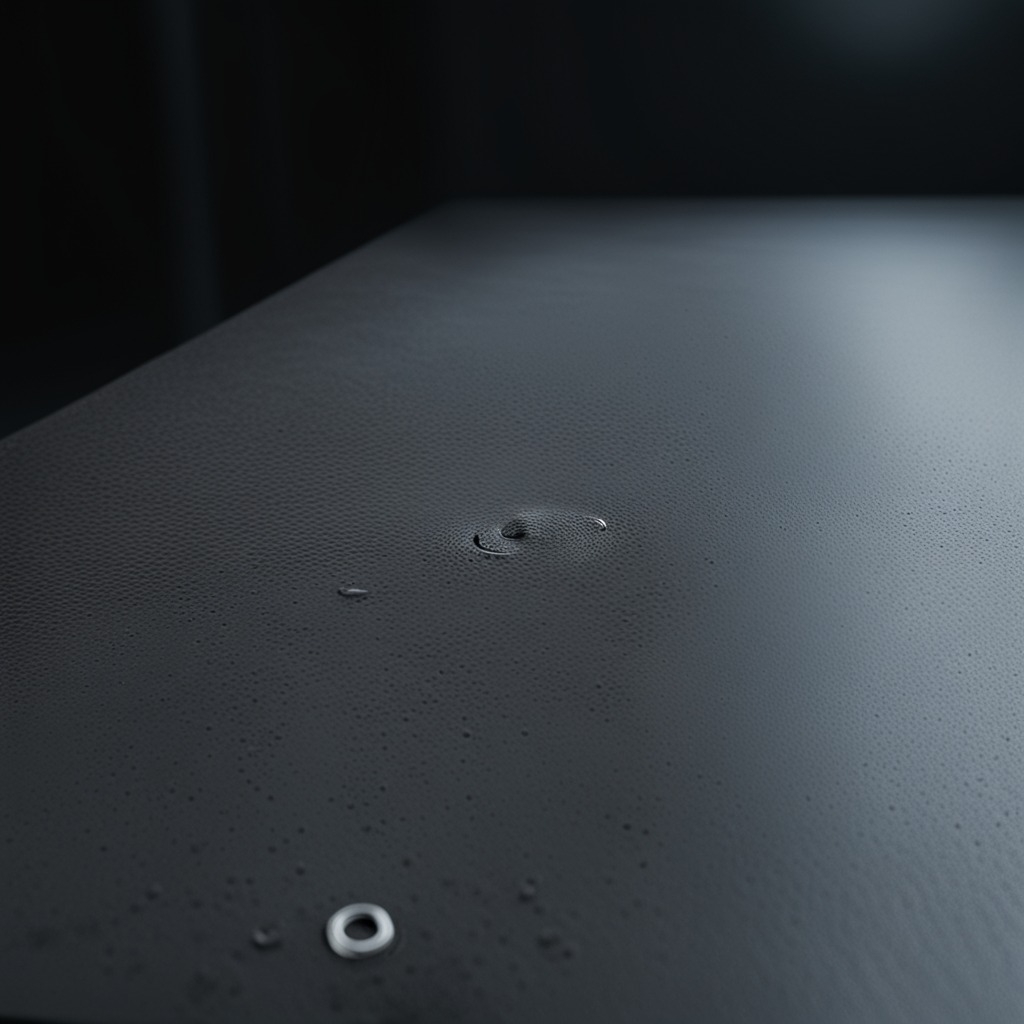
A flat metal washer lying on a clean granite table inside a workshop at night dim ambient light soft shadows worn but